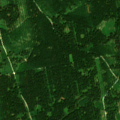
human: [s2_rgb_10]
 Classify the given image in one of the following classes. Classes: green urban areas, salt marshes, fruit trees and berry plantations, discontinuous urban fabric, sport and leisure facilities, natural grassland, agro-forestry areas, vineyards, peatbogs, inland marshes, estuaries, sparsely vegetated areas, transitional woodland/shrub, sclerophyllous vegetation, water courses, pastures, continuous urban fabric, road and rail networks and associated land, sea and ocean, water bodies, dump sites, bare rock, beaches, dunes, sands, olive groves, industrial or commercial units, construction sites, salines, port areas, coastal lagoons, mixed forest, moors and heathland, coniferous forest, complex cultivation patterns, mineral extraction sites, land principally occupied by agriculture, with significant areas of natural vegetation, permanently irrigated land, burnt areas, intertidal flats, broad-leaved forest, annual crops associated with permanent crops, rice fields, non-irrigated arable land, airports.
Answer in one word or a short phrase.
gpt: coniferous forest